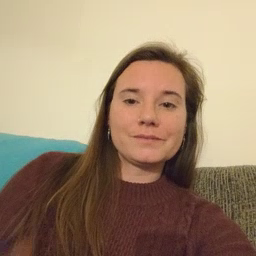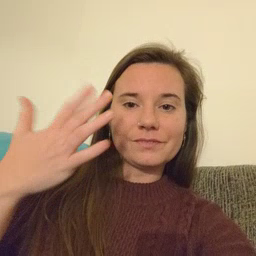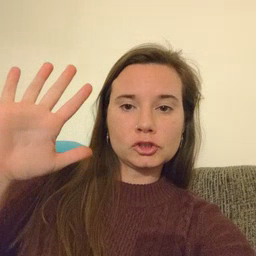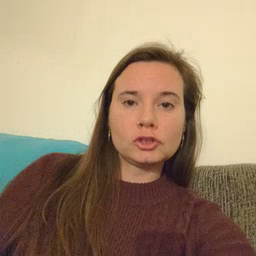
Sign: finish